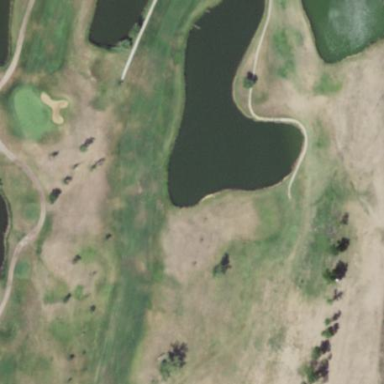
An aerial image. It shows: Grassy area designated as golf fairway.